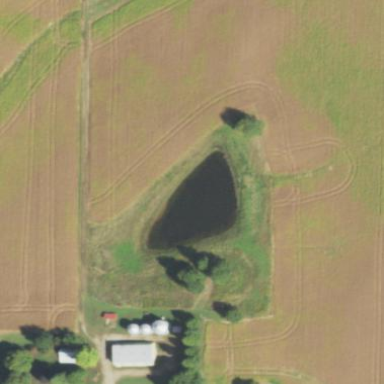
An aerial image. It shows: Serene pond surrounded by nature.